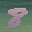
Label: 8